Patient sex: M
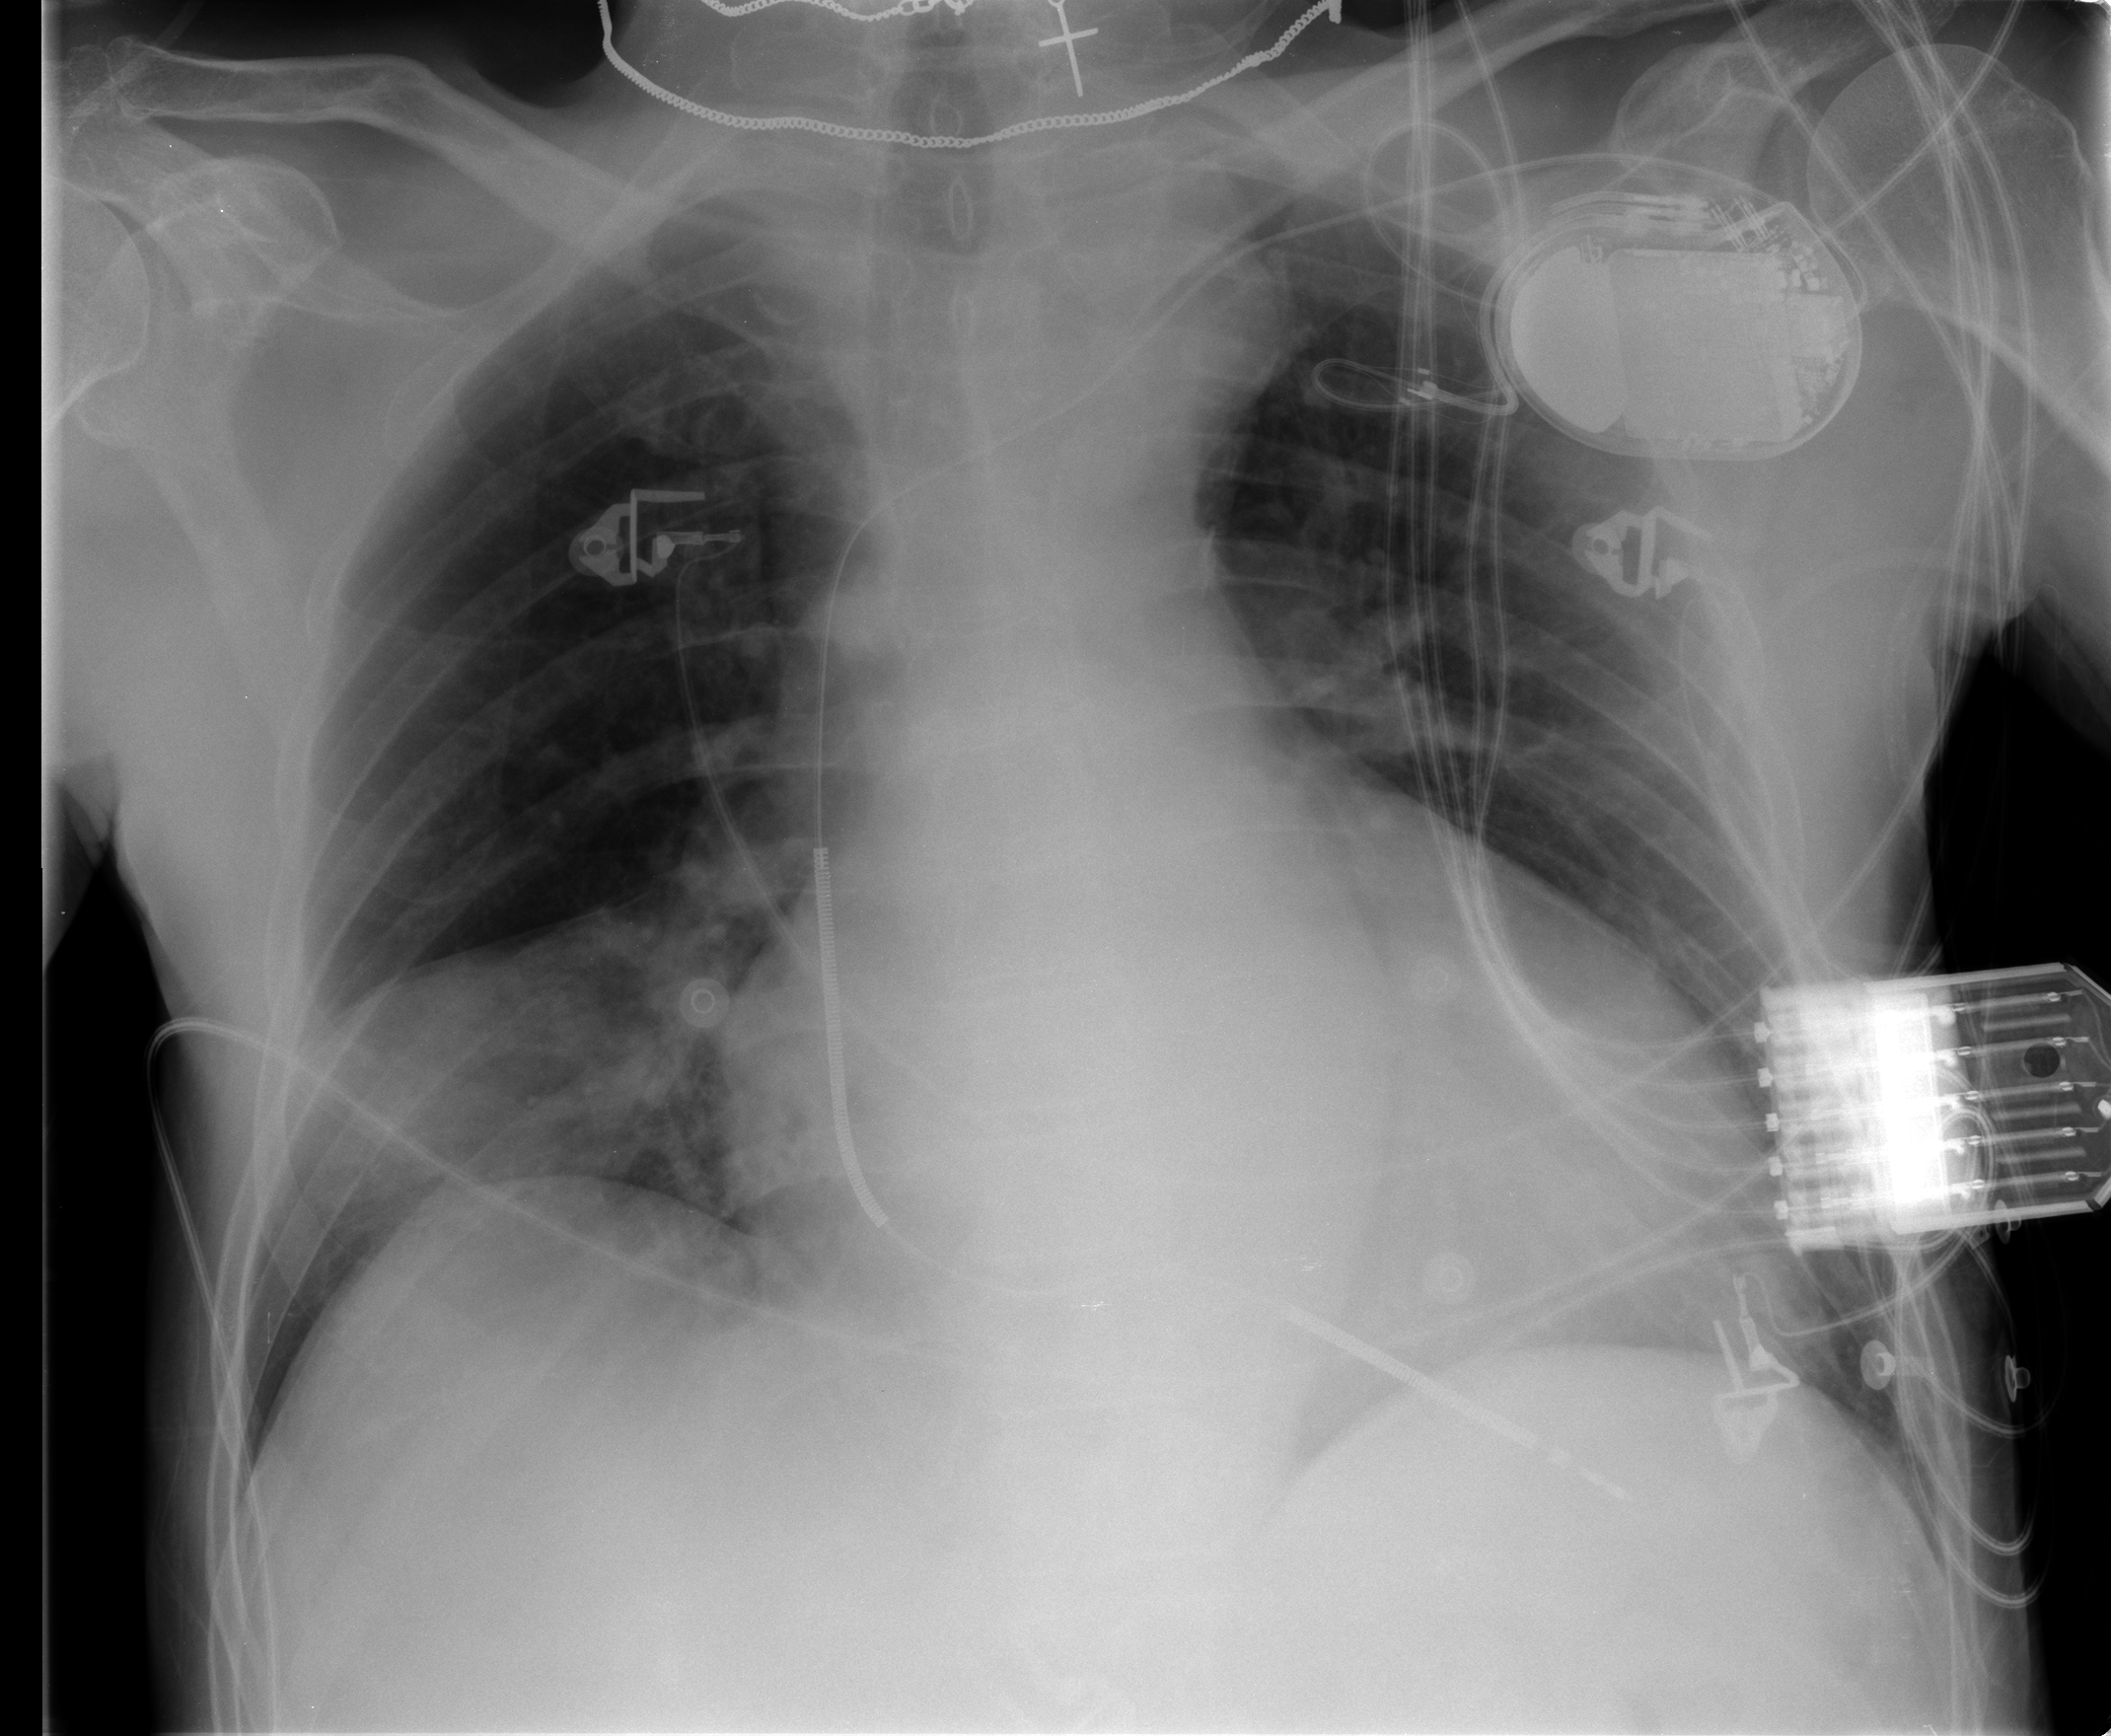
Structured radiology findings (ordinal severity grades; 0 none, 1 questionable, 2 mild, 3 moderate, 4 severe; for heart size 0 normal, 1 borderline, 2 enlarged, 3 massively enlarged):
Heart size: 2
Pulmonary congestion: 1
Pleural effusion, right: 0
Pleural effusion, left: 0
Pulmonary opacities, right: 3
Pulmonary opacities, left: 0
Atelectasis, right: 2
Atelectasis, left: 0